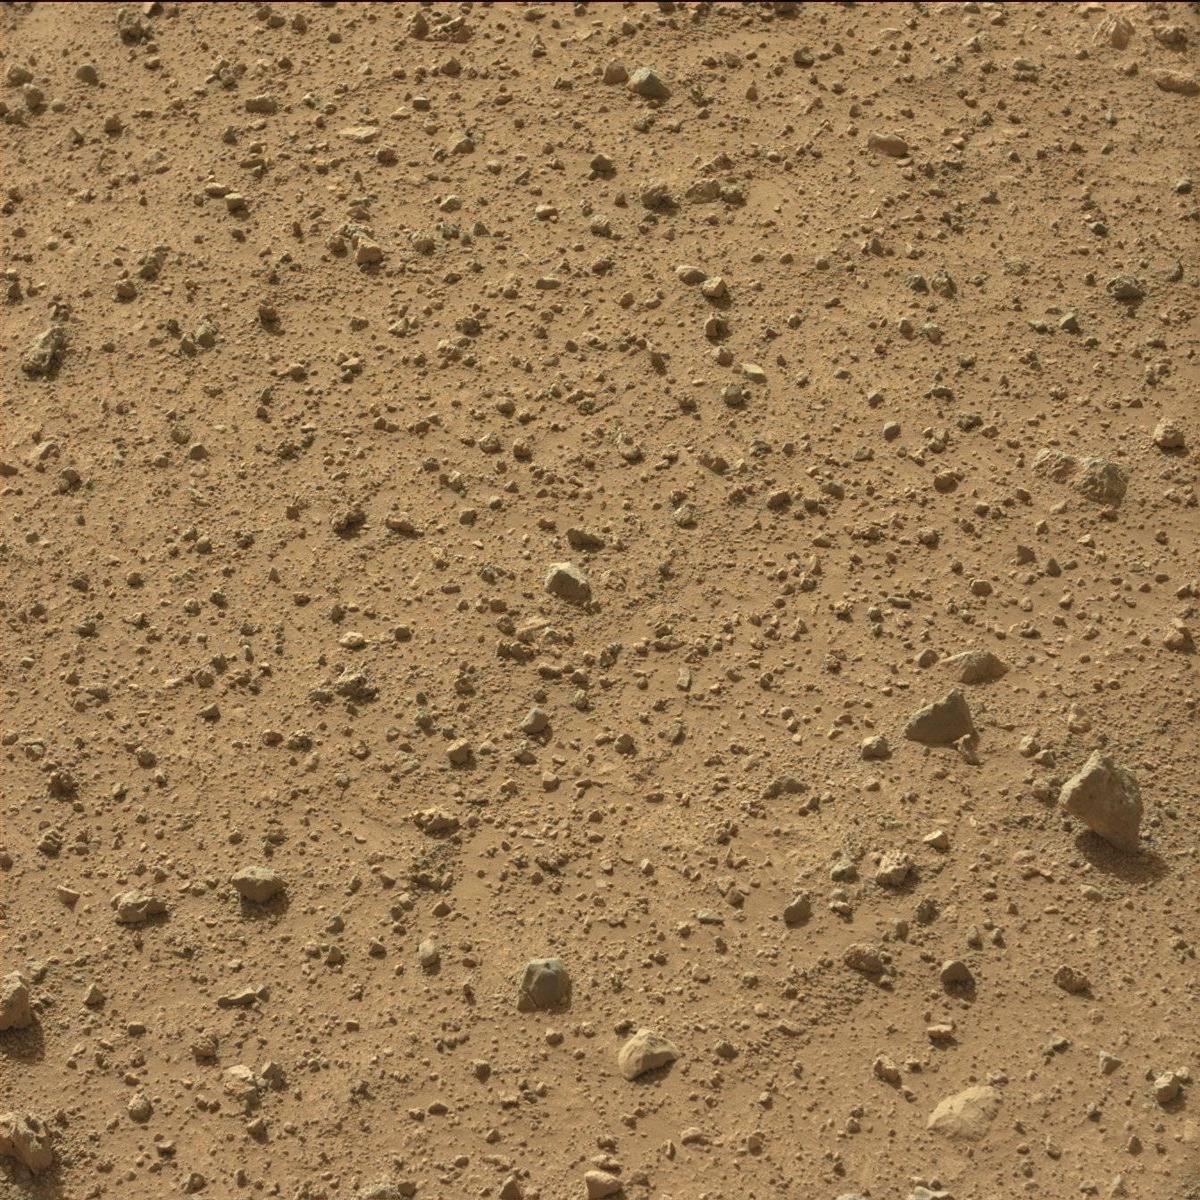
Terrain classes present: Bedrock, Rock, Sand / Soil